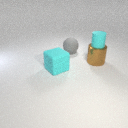
large gray rubber sphere to the right of large cyan rubber cube